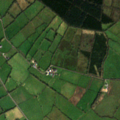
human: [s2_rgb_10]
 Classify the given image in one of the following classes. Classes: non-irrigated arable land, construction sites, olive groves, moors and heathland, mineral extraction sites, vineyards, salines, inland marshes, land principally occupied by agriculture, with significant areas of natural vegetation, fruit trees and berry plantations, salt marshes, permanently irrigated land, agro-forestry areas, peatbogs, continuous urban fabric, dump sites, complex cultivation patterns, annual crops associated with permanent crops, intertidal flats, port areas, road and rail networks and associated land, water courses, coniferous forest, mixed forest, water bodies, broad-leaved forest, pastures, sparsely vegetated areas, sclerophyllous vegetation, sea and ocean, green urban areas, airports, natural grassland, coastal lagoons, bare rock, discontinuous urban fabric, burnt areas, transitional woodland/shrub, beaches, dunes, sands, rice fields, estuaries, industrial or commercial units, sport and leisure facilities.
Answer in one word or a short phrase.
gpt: pastures, coniferous forest